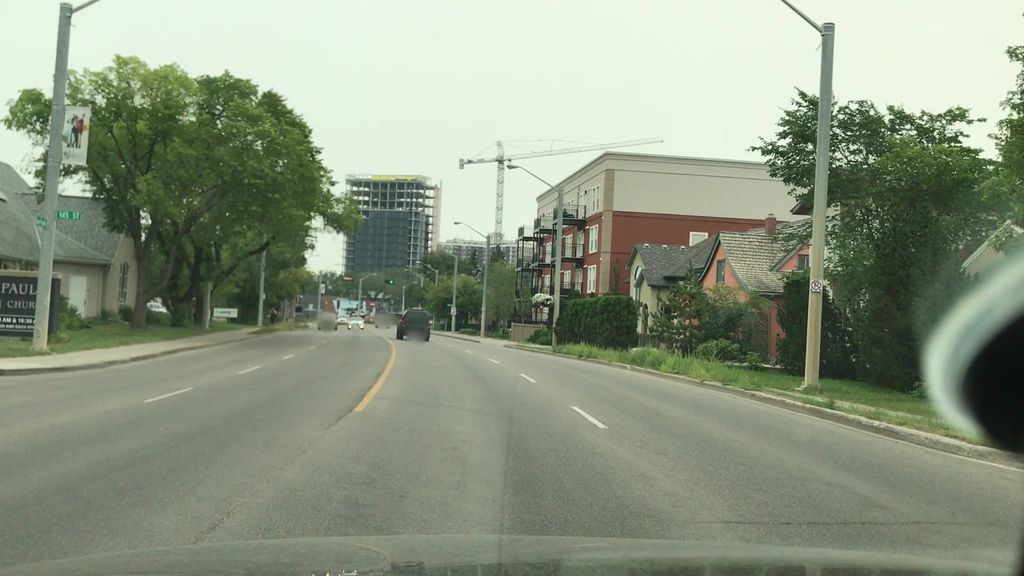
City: edmonton